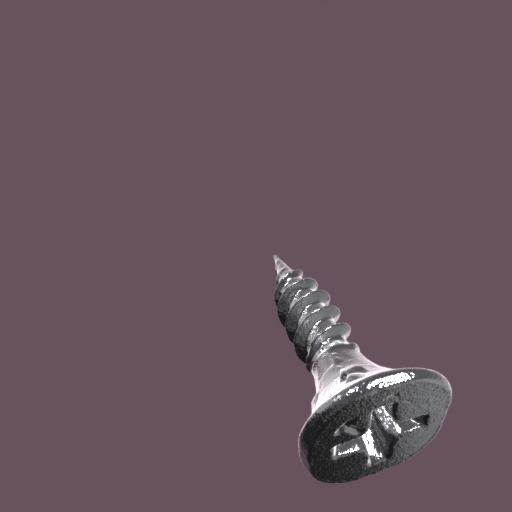
Label: screw